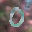
Label: 0